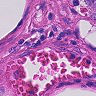
Metastatic tissue present: no